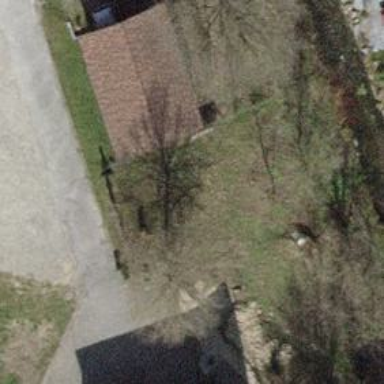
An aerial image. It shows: Carport with gabled roof.